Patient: sex M, age 64
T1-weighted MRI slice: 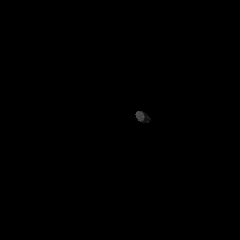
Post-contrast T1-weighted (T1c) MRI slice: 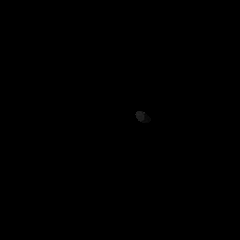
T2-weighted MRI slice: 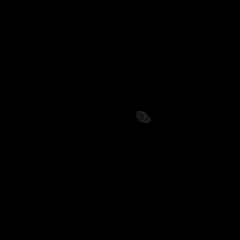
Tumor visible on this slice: no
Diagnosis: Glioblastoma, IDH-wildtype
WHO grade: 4